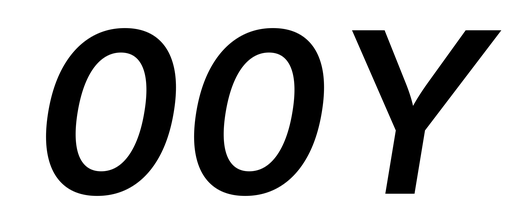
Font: Inter-Italic_SemiBold_Italic